Aerial crown-view tile of a tropical tree (Barro Colorado Island, Panama), acquired 20240813:
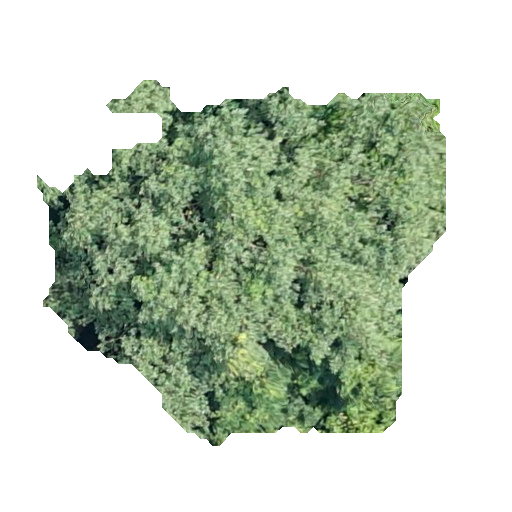
Species: Hieronyma alchorneoides
GBIF accepted scientific name: Hieronyma alchorneoides
Crown area: 162.287 m²